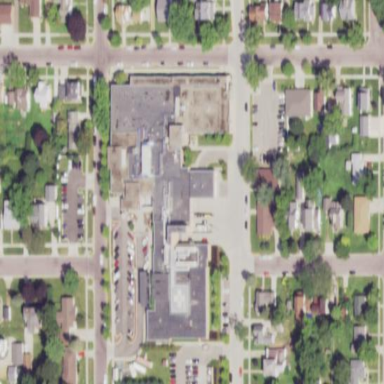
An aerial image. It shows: Hospital building.